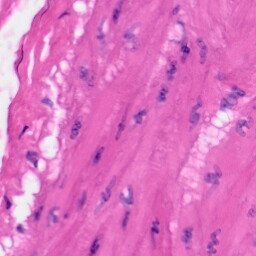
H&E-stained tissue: Skin